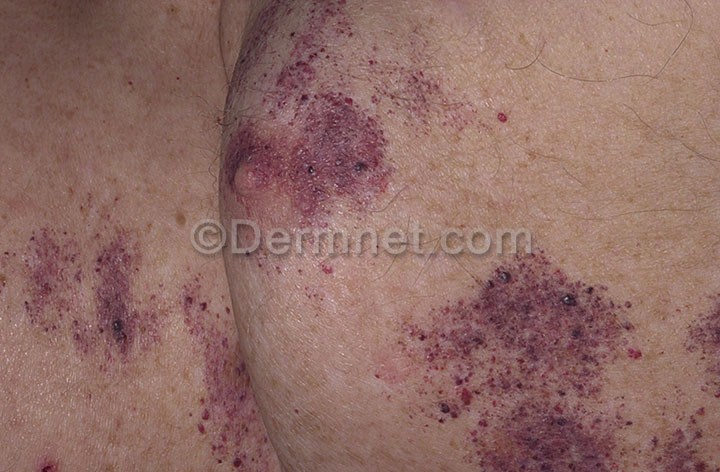
Disease: Vascular Tumors